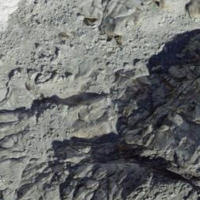
EUNIS habitat code: 49
Species observed at this site:
Ptyonoprogne rupestris